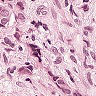
Metastatic tissue present: yes